Question: Is there any way to implement a component popup on Trigger Field click? For example, I have a Trigger Field, and I would like to display a Tree Grid when I click the Triggerfield. When I select a value from the Tree Grid, the Trigger Field also set the same value.
There's an example from Ext.Net that is similar to this: <URL>

I use Sencha Arhitect 3 and ExtJS 4.2. Any help is appreciated!
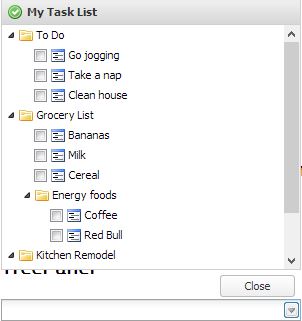
Answer: Try this.
'''
Ext.create('Ext.form.ComboBox', {
store: Ext.create('Ext.data.Store', {
fields: ['group_name', 'property'],
data: [{
"group_name": "Armed Clash",
"property": "Border Clash"
}, {
"group_name": "Armed Clash",
"property": "Militia Clash"
}, {
"group_name": "Smuggling",
"property": "Fuel"
}, {
"group_name": "Smuggling",
"property": "Humans"
}]
}),
listConfig: {
tpl: Ext.create('Ext.XTemplate',
'<ul><tpl for=".">',
'<tpl if={group_name}>',
'<tpl if="xindex == 1 || this.getGroupStr(parent[xindex - 2]) != this.getGroupStr(values)">',
'<li class="x-combo-list-group"><b>{[this.getGroupStr(values)]}</b></li>',
'</tpl>',
'</tpl>',
'<li role="option" class="x-boundlist-item" style="padding-left: 12px">{property}</li>',
'</tpl>' +
'</ul>', {
getGroupStr: function (values) {
return values.group_name
}
}
)
},
queryMode: 'local',
valueField: 'property',
displayField: 'property',
renderTo: Ext.getBody()
'''
});
Make list collapsible using js and add icons using styles.
Can refer this fiddle <URL>
Or else use Ext.ux.TreeCombo, Fiddle: <URL>